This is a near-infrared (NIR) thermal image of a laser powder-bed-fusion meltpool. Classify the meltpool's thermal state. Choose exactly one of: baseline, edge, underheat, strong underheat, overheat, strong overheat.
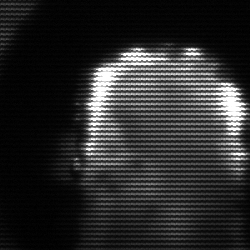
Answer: baseline